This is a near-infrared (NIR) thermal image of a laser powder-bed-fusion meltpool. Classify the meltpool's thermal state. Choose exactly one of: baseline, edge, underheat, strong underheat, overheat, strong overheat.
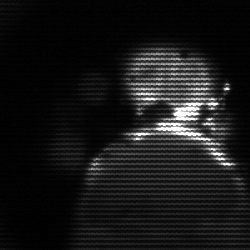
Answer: baseline